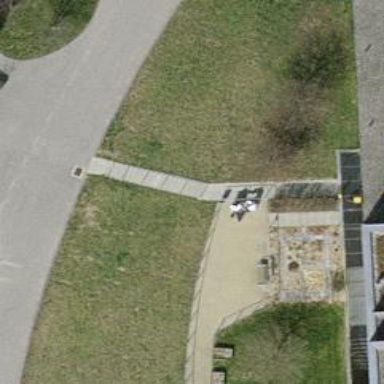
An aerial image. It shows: Set of concrete steps.